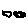
Label: cloud